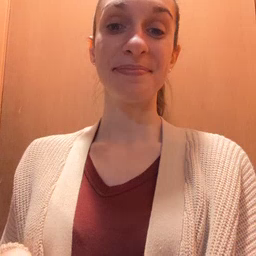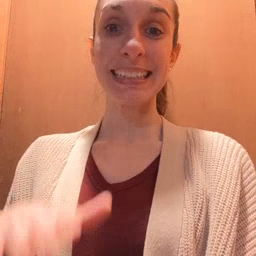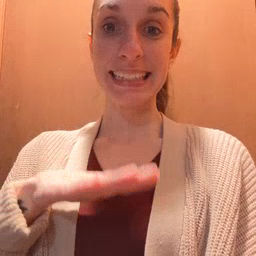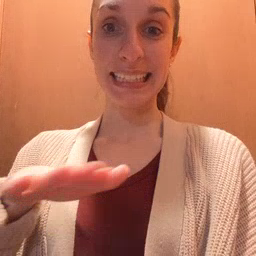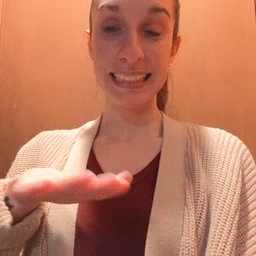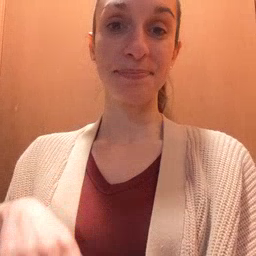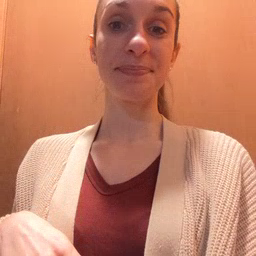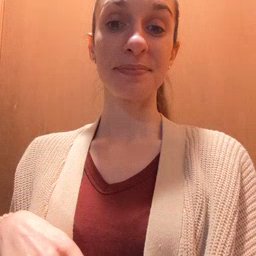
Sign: clean